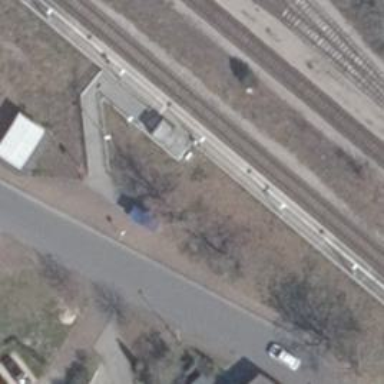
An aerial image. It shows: Stop position for public transport on the railway.